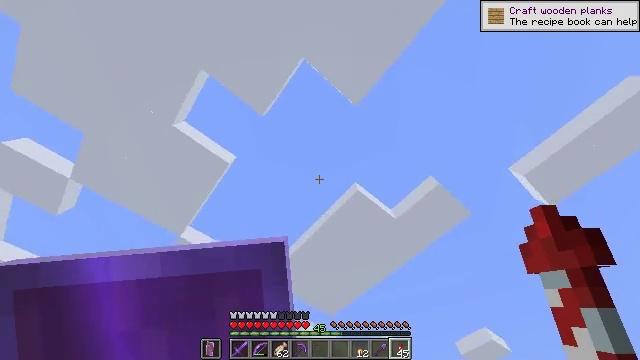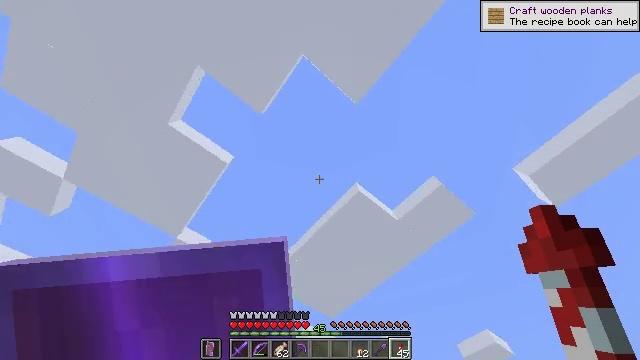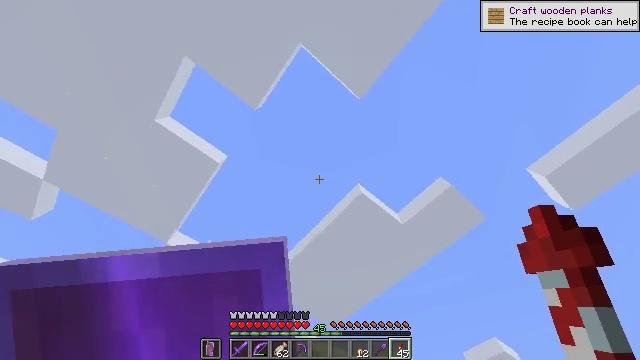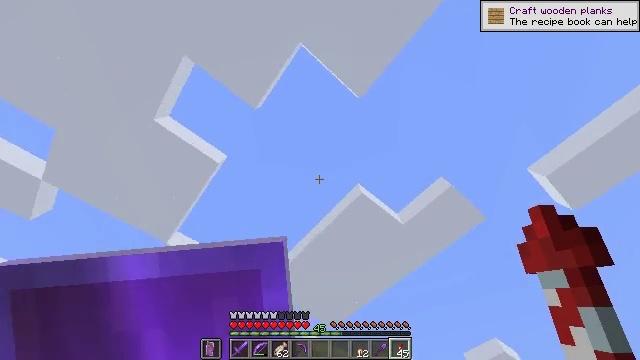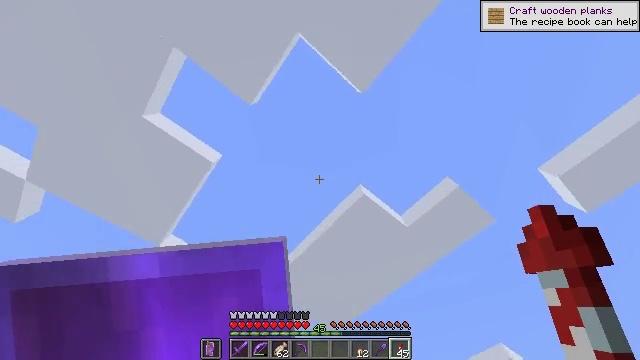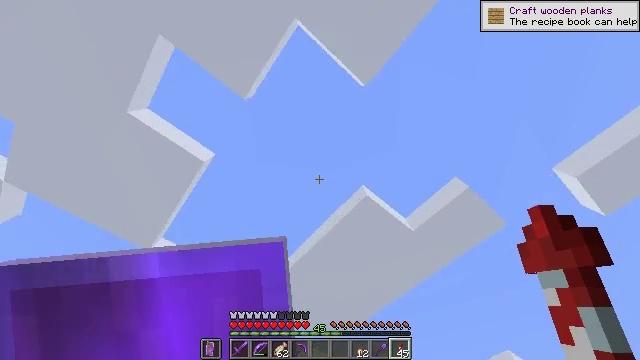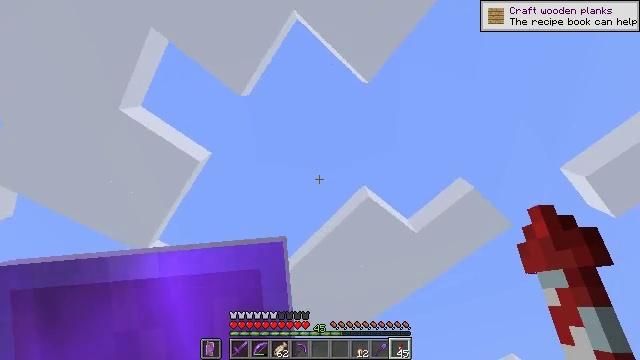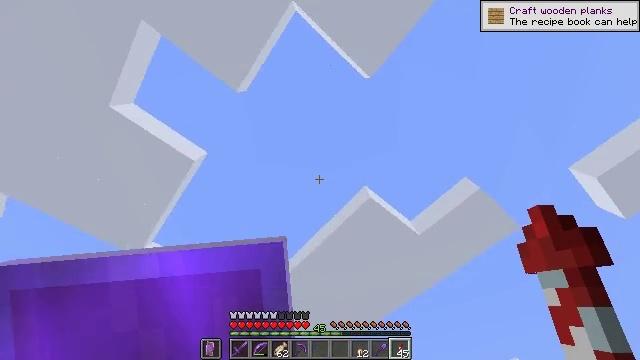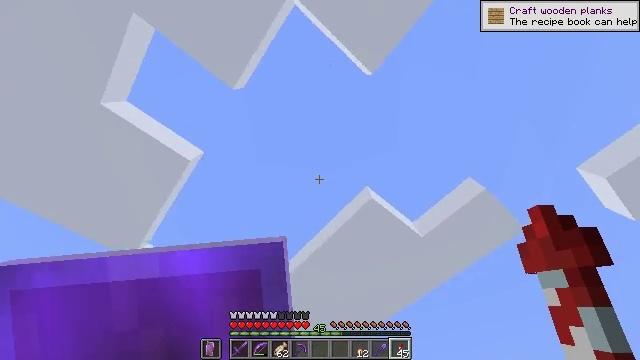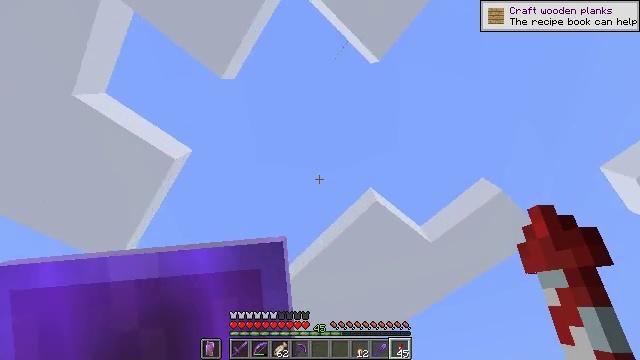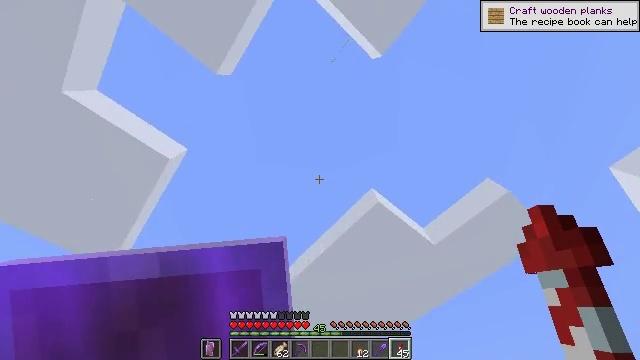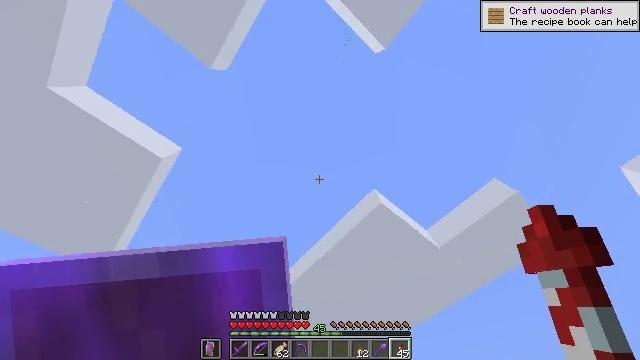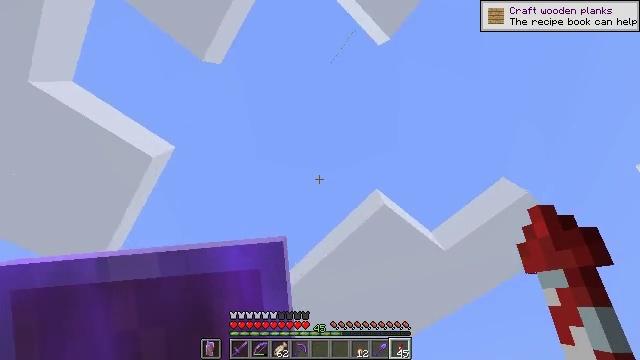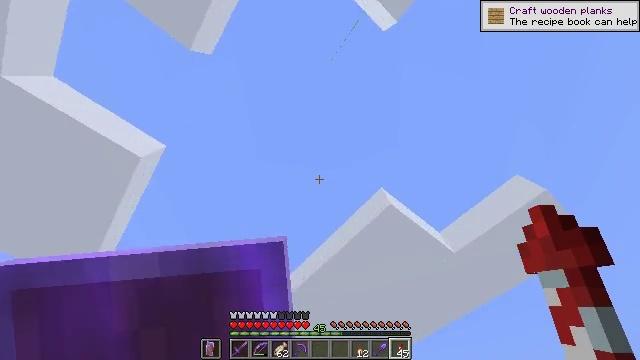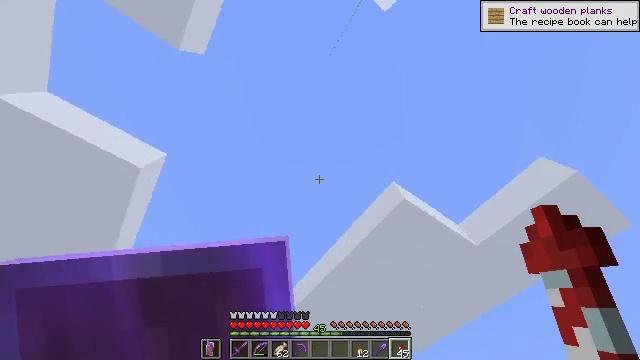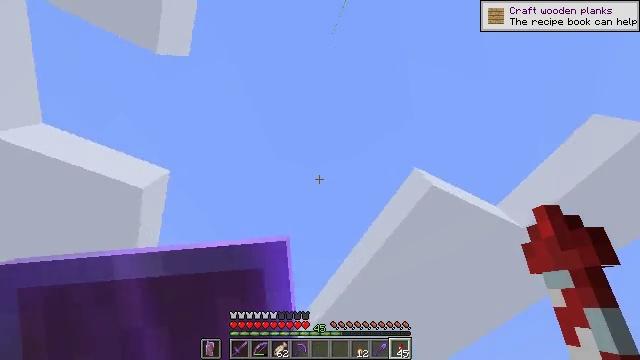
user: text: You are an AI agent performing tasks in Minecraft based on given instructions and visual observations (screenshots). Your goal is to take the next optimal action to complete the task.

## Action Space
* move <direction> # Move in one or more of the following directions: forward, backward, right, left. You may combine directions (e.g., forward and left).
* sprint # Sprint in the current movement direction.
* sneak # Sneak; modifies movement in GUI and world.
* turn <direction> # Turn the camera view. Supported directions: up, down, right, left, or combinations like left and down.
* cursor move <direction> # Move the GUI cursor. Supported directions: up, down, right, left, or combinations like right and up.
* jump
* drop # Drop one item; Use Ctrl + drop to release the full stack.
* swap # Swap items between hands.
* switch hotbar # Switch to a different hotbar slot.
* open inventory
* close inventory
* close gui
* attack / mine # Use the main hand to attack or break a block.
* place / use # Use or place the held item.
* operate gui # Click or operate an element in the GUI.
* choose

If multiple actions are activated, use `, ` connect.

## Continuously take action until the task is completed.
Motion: motion action
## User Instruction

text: Mine spruce leaves from the tree.
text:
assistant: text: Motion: move forward, sprint
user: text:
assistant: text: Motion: move forward, sprint
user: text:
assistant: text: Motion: move forward, sprint
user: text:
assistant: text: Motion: move forward, sprint
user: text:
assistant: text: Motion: move forward, sprint
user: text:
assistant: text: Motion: move forward, sprint
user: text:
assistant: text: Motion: move forward, sprint
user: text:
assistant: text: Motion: move forward, sprint
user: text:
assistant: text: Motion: move forward, sprint
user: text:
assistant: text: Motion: move forward, sprint
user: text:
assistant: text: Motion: move forward, sprint
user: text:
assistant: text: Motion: move forward, sprint
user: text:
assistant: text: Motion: move forward, sprint
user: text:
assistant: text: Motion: move forward, sprint, turn left
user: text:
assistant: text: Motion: move forward, sprint, turn left and down
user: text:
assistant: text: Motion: move forward, sprint, turn left and down
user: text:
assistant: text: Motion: move forward, sprint, turn left and down
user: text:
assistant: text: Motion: move forward, sprint, turn left and down
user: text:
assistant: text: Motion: move forward, sprint, turn left and down
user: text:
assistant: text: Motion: move forward, sprint, turn left and down
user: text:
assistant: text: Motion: turn left and down
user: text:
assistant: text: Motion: turn left and down
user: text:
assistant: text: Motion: turn left and down
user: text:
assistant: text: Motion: turn left and down
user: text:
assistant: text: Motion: turn left and down
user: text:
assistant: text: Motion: turn left and down
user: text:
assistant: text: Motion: turn left and down
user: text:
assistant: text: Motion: turn left and down
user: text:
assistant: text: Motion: turn left and down
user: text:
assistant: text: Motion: turn left and down